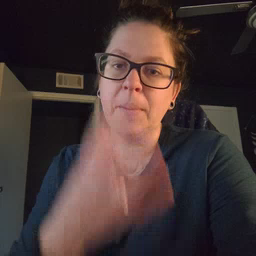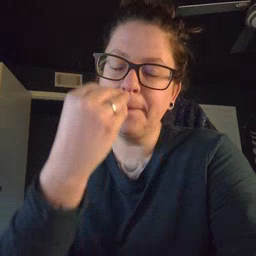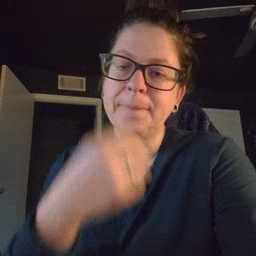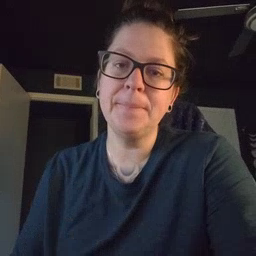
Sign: nap